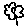
Label: flower